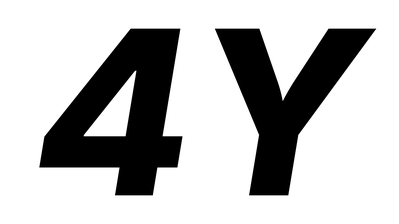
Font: Inter-Italic_ExtraBold_Italic